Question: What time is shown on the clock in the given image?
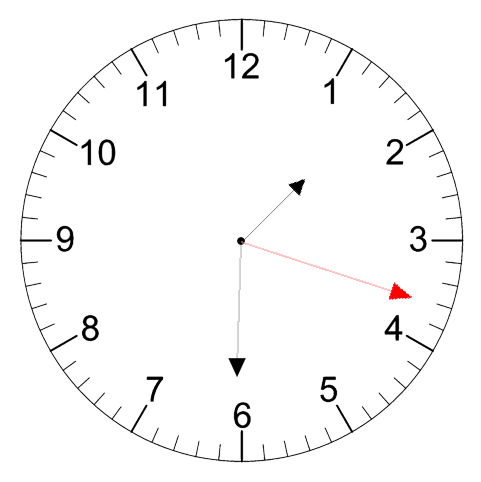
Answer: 01:30:18